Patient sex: F
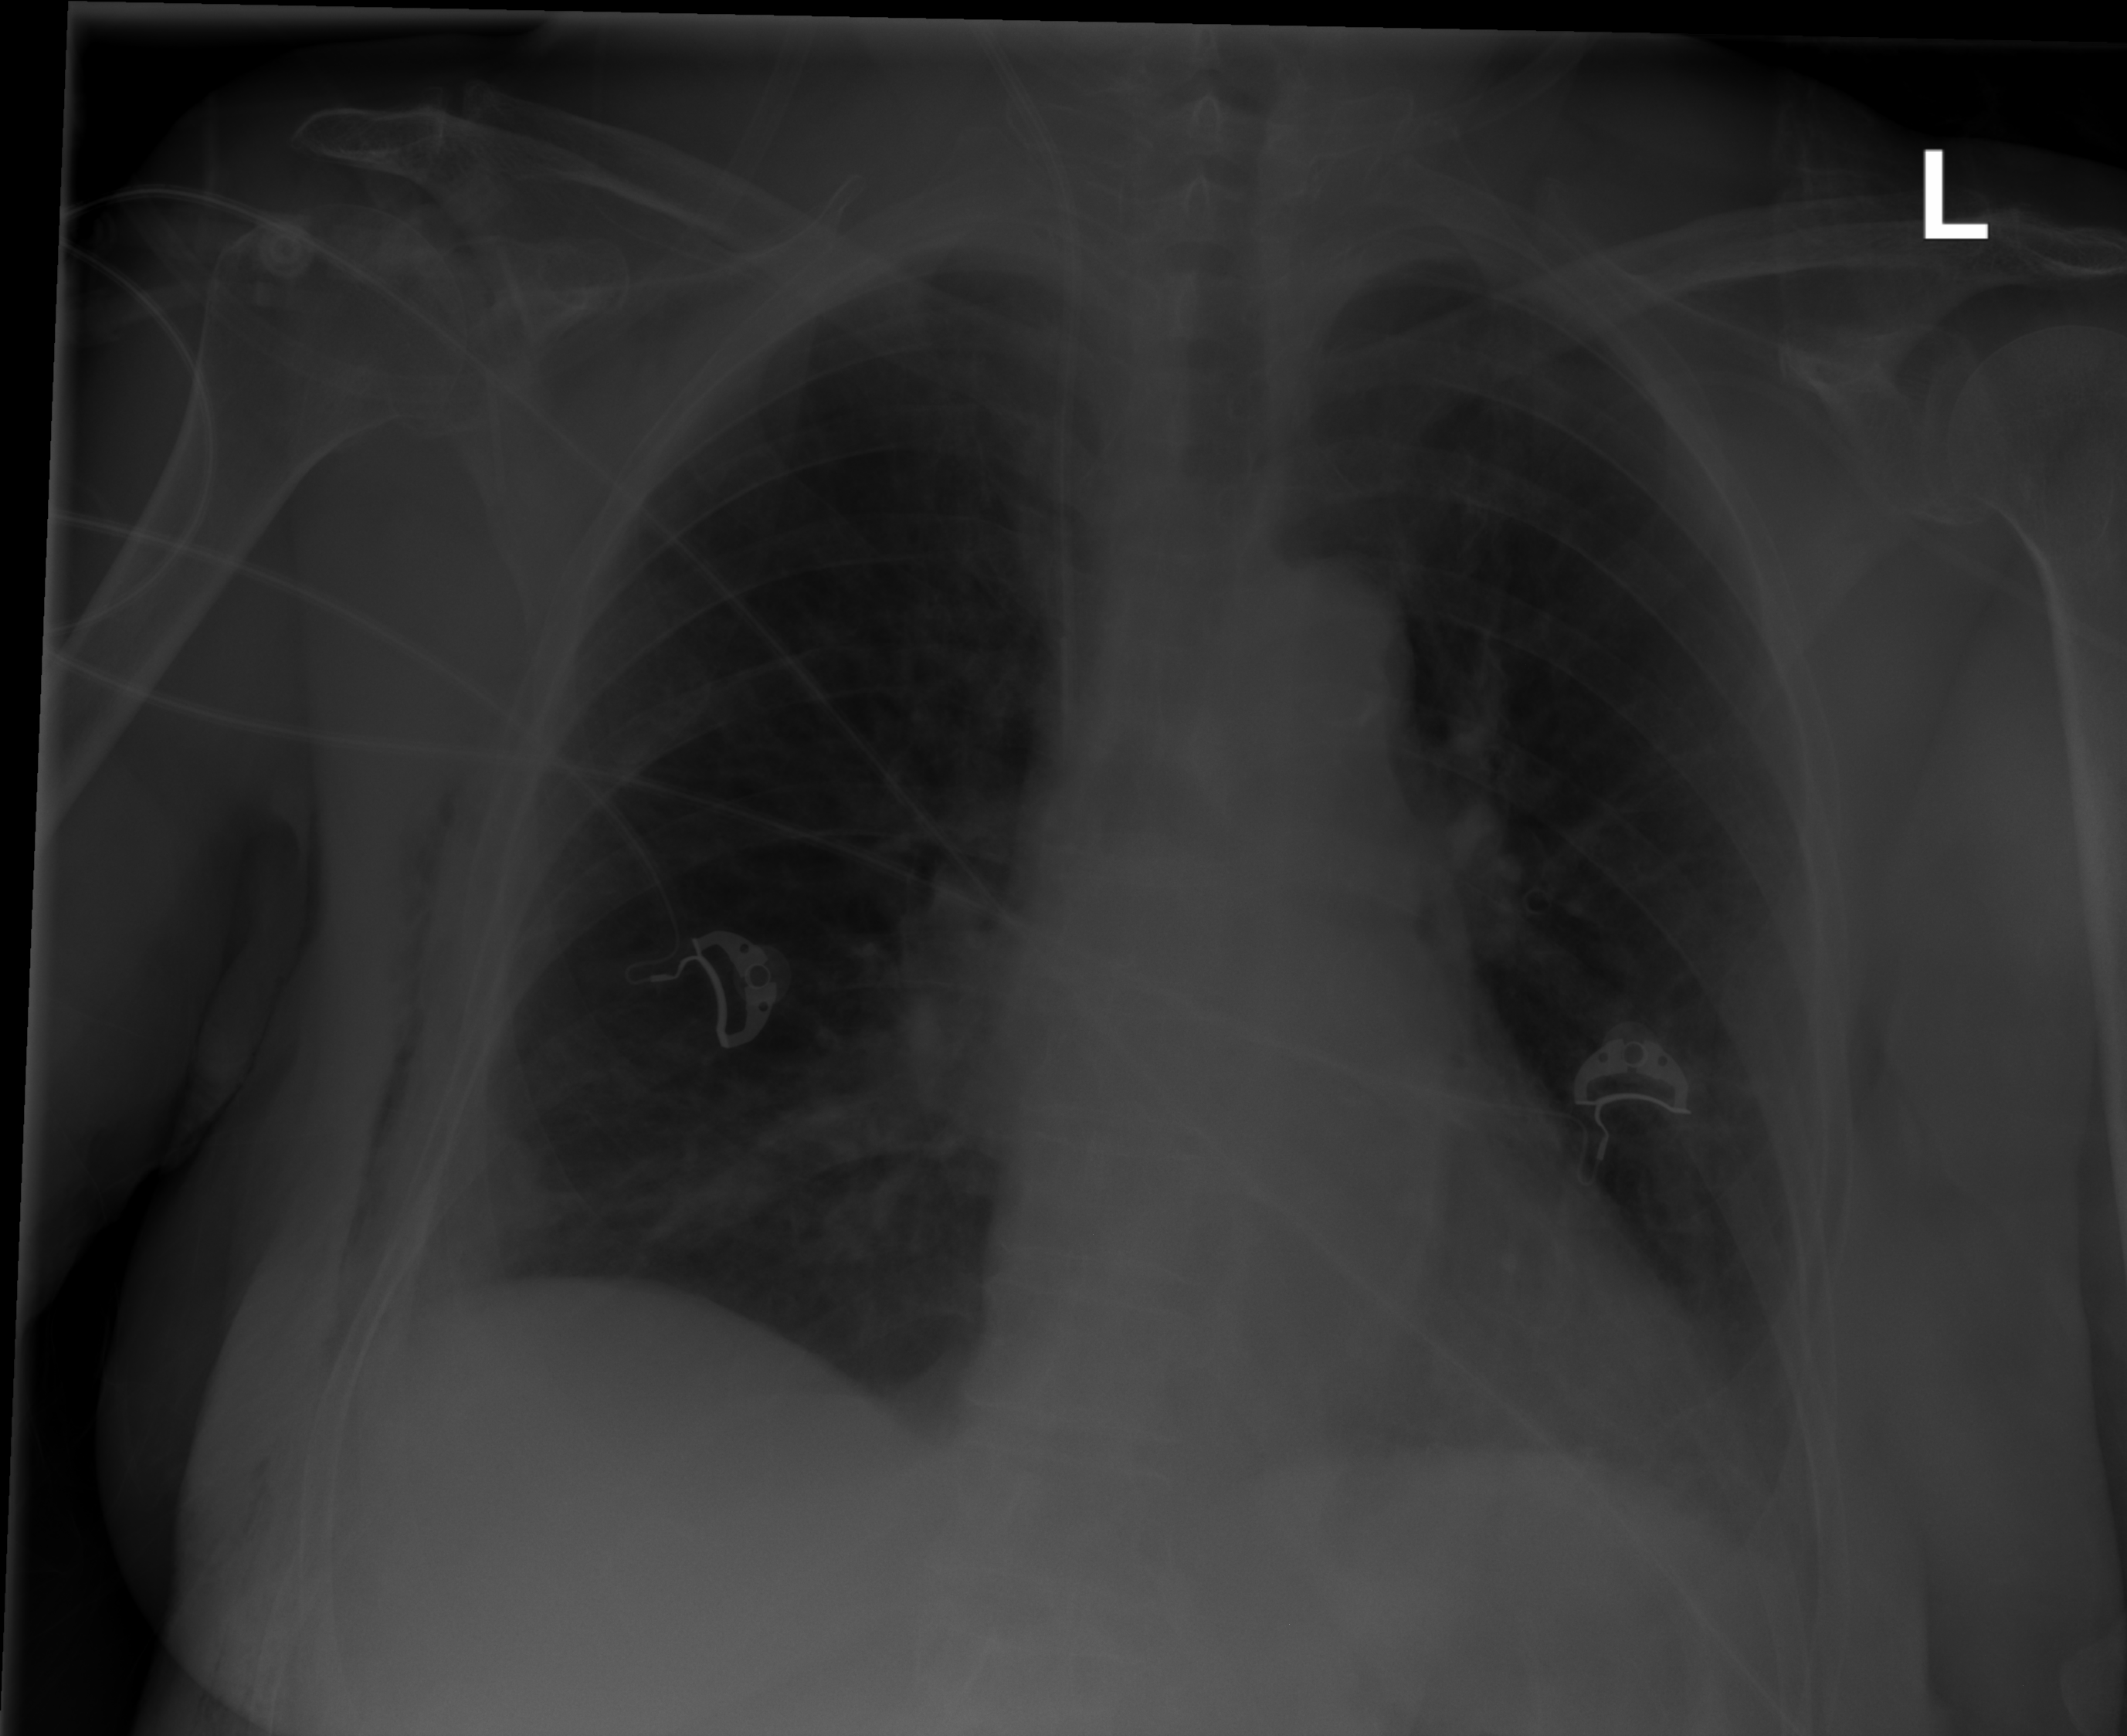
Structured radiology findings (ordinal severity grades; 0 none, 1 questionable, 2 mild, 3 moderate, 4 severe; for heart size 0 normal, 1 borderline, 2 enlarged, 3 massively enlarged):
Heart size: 0
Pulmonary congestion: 0
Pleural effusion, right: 0
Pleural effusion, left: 0
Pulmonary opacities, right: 2
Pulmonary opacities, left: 0
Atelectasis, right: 0
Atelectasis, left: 2